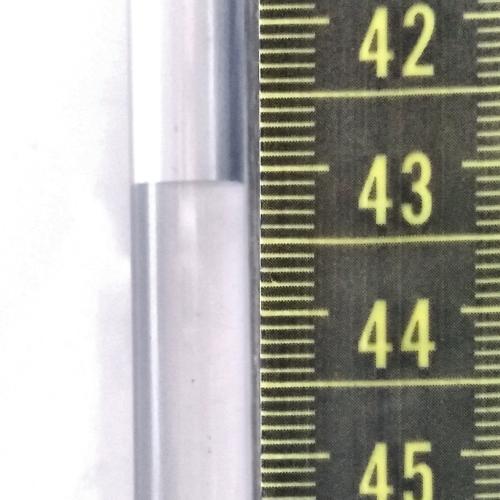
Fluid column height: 43.1 cm